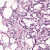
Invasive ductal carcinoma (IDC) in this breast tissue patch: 1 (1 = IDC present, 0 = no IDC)